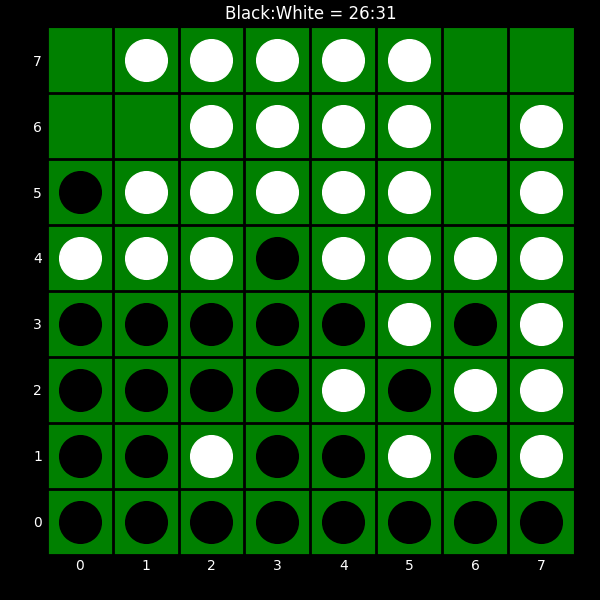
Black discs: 26
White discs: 31